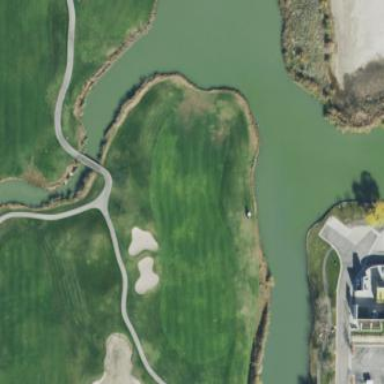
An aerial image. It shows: Golf fairway surrounded by grass.